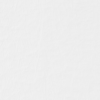
Label: not_dusty